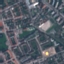
Label: Residential